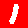
Digit: 1